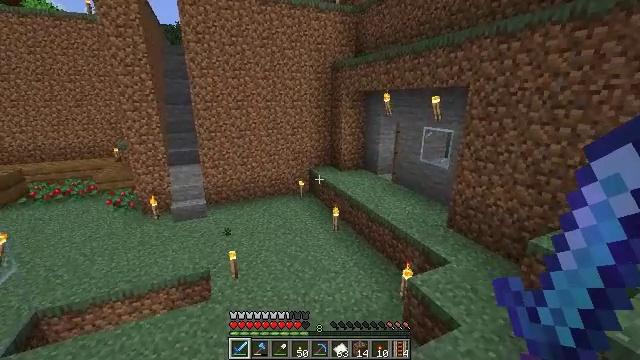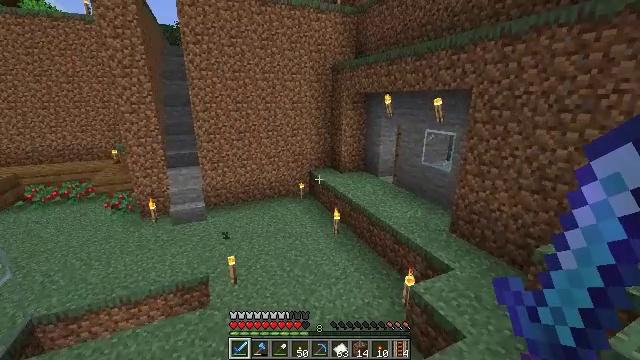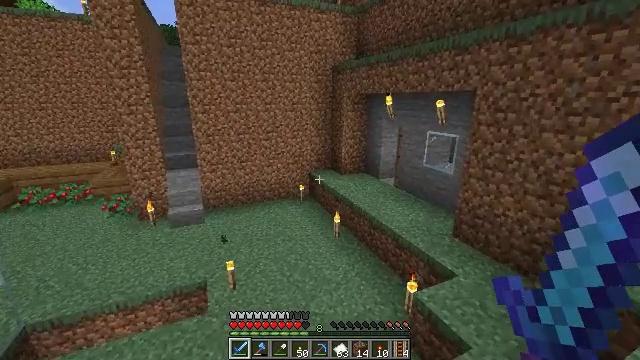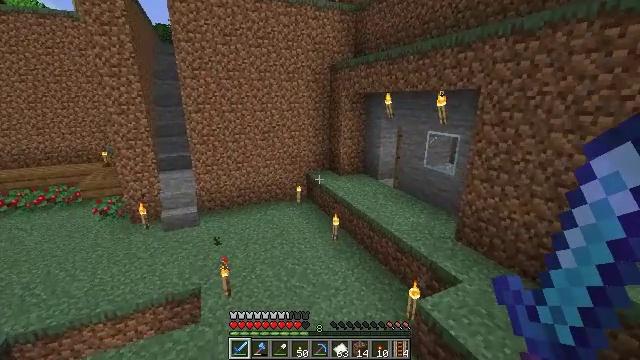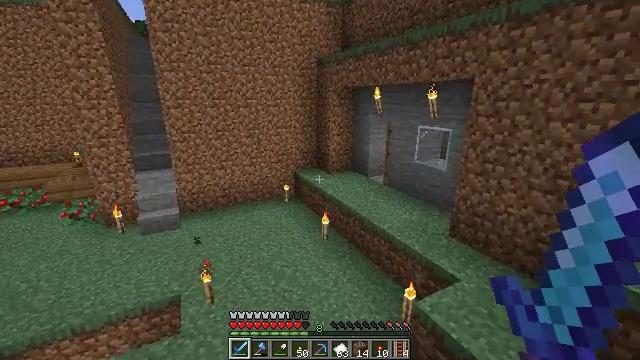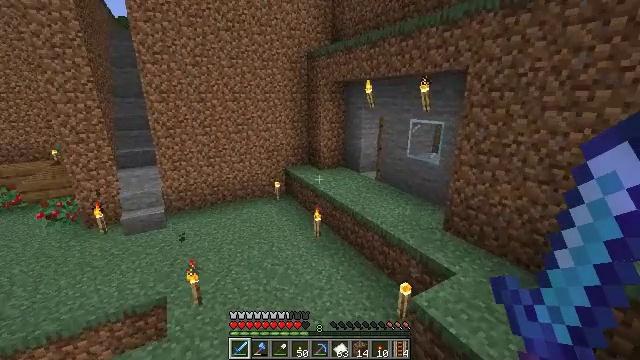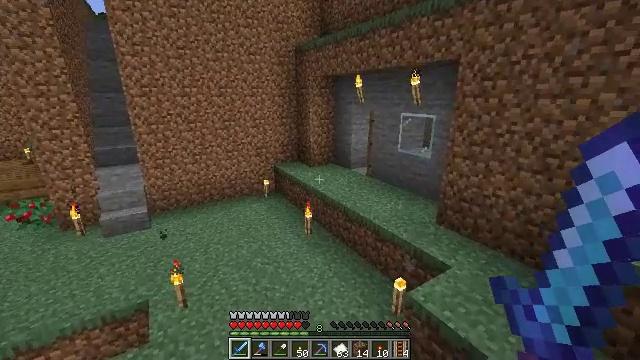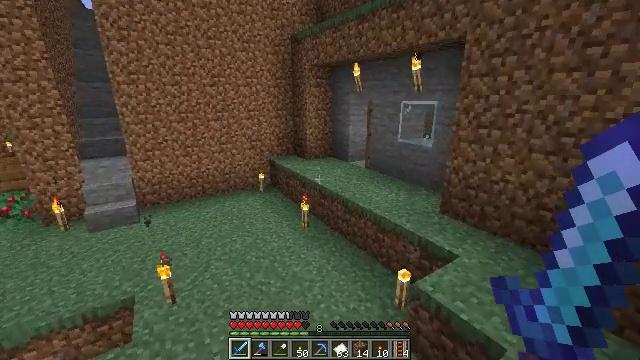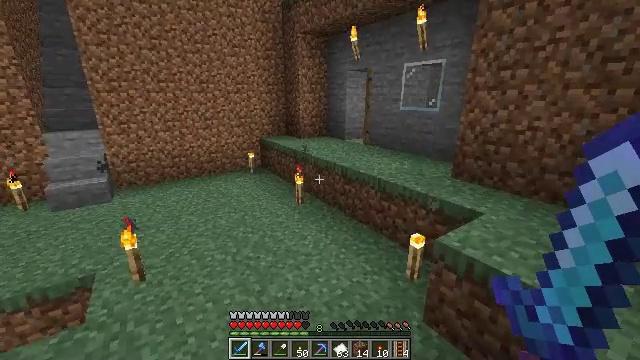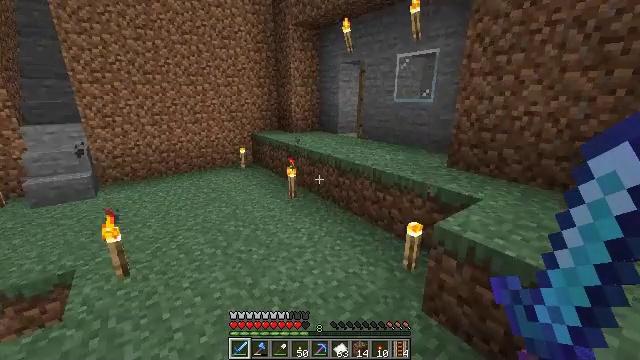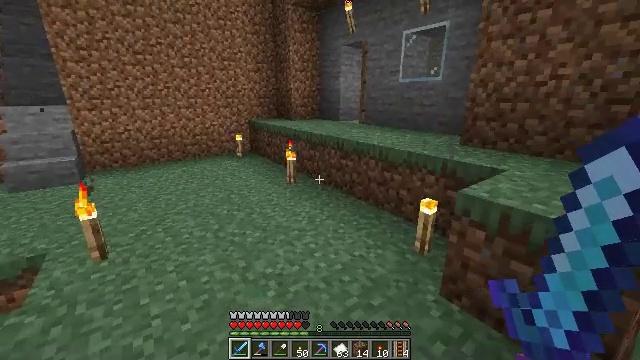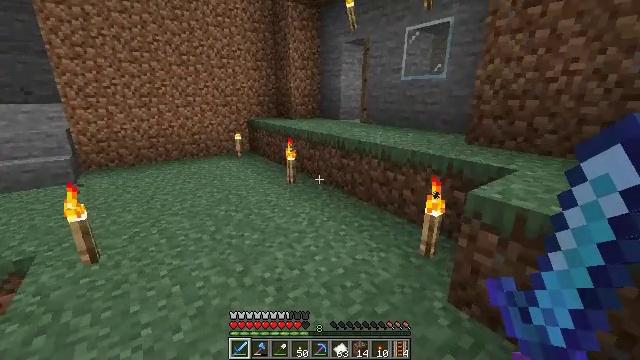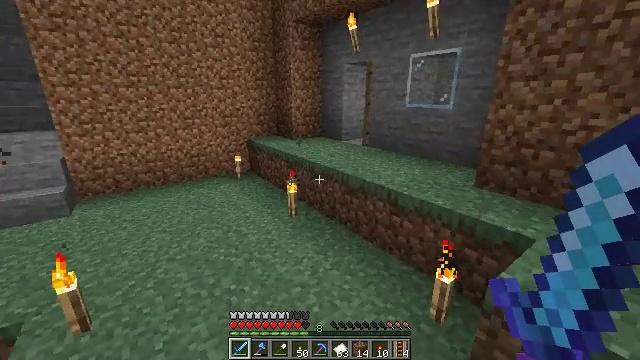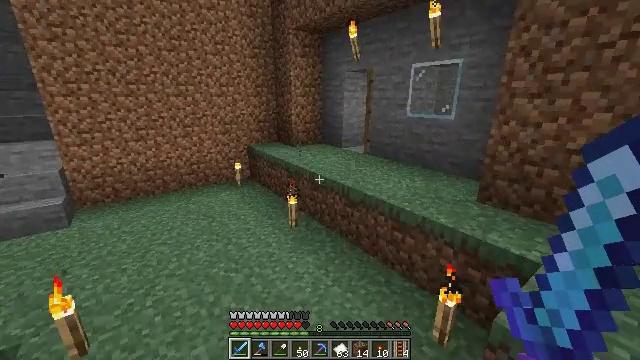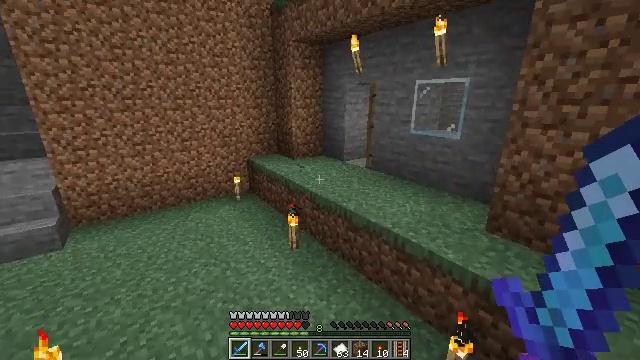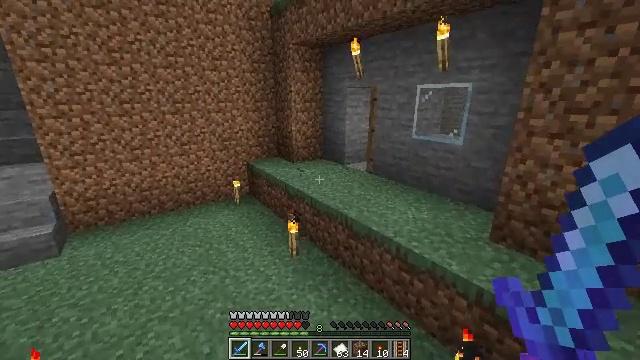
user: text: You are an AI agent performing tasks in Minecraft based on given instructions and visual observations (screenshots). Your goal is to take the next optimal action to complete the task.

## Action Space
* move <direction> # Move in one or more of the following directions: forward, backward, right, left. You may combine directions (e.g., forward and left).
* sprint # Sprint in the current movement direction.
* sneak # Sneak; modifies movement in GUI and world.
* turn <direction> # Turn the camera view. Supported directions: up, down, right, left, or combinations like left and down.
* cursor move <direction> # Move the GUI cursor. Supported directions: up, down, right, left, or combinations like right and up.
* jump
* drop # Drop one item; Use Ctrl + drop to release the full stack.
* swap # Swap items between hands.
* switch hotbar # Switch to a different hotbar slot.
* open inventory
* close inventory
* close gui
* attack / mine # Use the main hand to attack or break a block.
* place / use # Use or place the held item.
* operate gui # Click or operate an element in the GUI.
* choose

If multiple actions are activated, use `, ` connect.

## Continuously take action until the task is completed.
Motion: motion action
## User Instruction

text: Assemble paper and leather to create a book on the crafting table.
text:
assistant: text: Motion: move forward, jump
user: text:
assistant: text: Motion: move forward, jump
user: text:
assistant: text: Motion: move forward, jump
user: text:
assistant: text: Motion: move forward, turn right, jump
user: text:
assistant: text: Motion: move forward, turn right, jump
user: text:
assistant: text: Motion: move forward, turn right, jump
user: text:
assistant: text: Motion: move forward, jump
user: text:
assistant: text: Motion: move forward, turn right, jump
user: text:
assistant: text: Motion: move forward, sprint, turn right, jump
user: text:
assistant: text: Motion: move forward, sprint, jump
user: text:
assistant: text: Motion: move forward, sprint, jump
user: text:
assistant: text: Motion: move forward, sprint, jump
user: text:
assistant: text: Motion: move forward, sprint, jump
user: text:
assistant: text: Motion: move forward, jump
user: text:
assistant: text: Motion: move forward, jump
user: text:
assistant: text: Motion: move forward, jump
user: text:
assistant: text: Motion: move forward, jump
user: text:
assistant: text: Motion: move forward, jump
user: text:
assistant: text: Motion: move forward, jump
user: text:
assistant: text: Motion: move forward, jump
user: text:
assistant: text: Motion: move forward, sprint, jump
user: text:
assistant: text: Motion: move forward, sprint, jump
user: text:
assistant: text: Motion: move forward, sprint, jump
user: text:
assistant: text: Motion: move forward, sprint, turn left, jump
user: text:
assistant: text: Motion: move forward, sprint, turn left, jump
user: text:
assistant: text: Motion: move forward, turn left, jump
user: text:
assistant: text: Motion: move forward, turn left, jump
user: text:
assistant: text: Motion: move forward, turn left
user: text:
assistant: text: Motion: move forward, turn left
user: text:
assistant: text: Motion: move forward, turn left